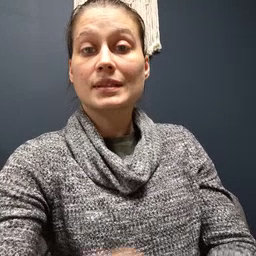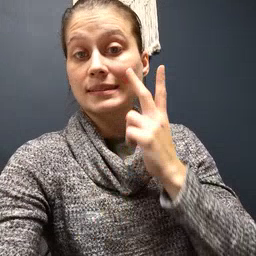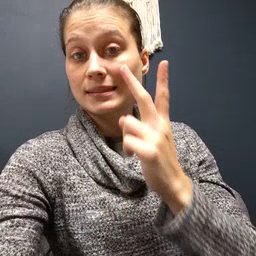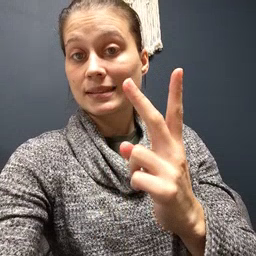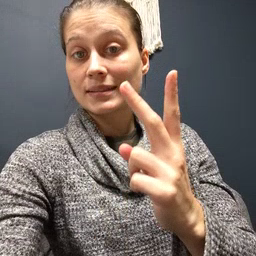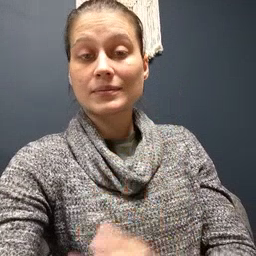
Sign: see